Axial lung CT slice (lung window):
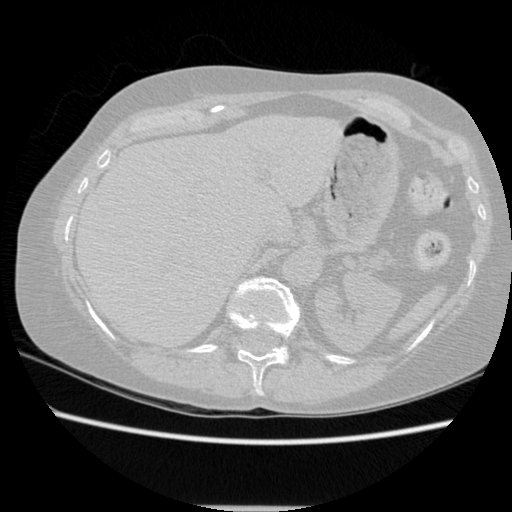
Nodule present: no